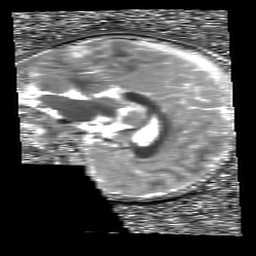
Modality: T1map
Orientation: sagittal
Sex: female
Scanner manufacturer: siemens
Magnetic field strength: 3 T
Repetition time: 5 s
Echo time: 0.00355 s